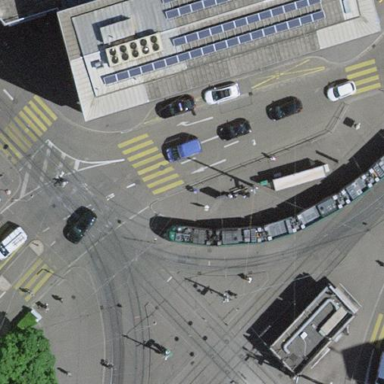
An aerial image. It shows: Platform for public transport with shelter. This railway platform is for trams.